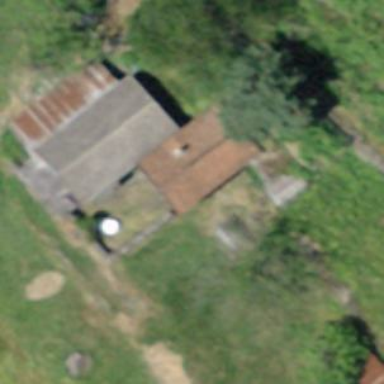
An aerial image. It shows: Cabin.